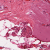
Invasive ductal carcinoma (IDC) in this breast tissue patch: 0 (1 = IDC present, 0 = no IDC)